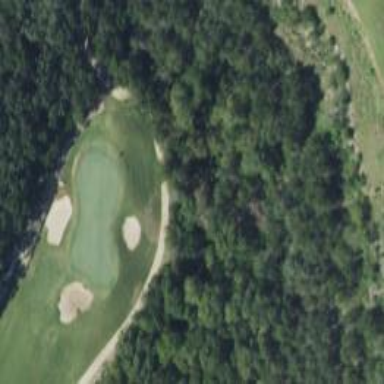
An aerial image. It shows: Pathway for golfing.